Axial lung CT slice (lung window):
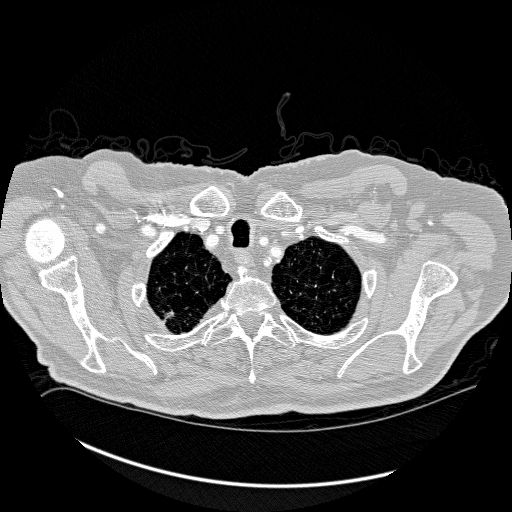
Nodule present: no